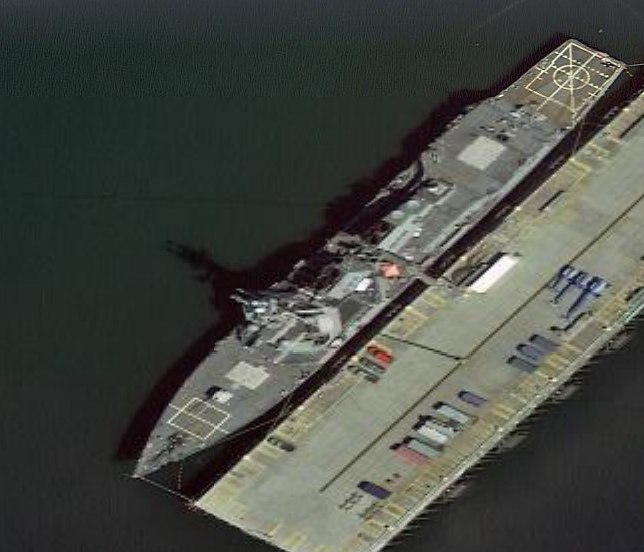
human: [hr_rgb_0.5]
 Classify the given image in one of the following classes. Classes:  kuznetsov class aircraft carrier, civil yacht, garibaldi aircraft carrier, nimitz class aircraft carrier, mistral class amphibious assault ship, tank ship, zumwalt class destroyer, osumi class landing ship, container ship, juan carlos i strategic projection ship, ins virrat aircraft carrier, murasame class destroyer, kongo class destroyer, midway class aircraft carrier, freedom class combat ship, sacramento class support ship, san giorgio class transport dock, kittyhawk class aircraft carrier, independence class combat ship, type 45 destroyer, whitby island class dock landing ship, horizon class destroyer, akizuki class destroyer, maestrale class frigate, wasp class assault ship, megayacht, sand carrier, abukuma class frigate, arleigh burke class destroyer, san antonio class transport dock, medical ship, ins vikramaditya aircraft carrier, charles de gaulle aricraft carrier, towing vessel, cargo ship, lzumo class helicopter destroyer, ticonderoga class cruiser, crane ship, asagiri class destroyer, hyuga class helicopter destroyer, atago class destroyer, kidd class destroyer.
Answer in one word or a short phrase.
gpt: Arleigh Burke class destroyer